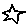
Label: star